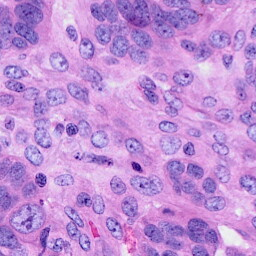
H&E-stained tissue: Ovarian